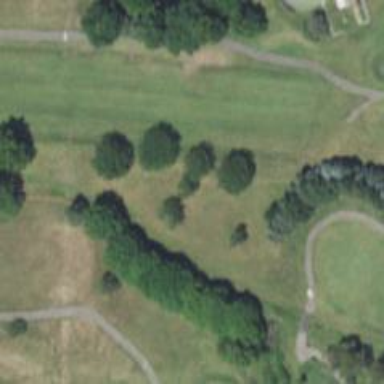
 featuring rough terrain suitable for golfing."